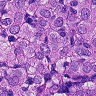
Metastatic tissue present: yes